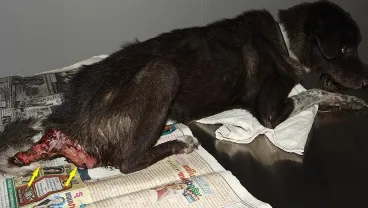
(b) Gross diagnosis is severe extensive ulcerative haemorrhagic dermatitis (left recumbency, posterior view of lesions).
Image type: medical_photograph (skin_photograph)